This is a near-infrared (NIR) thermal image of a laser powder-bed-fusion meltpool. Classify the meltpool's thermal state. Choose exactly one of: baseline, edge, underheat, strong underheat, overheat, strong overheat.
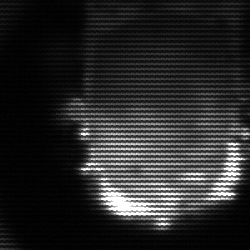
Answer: baseline